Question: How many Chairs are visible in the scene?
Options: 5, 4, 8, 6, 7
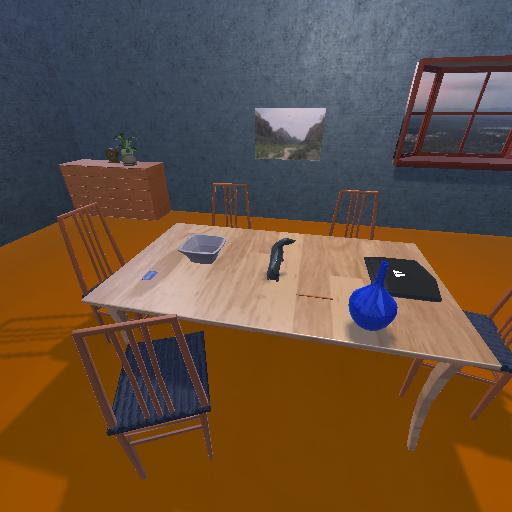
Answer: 5